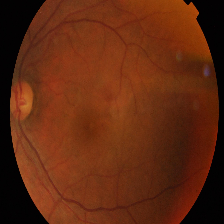
Diabetic retinopathy grade: Proliferative DR